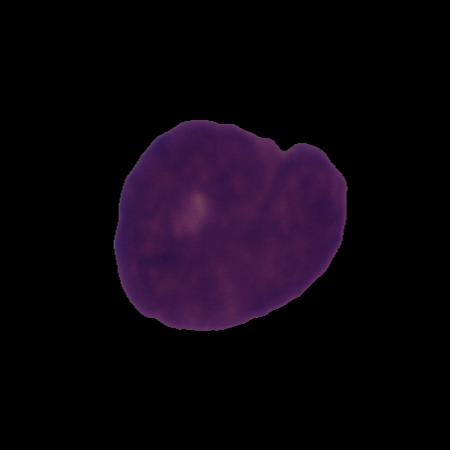
Label: cancer